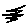
Label: zigzag